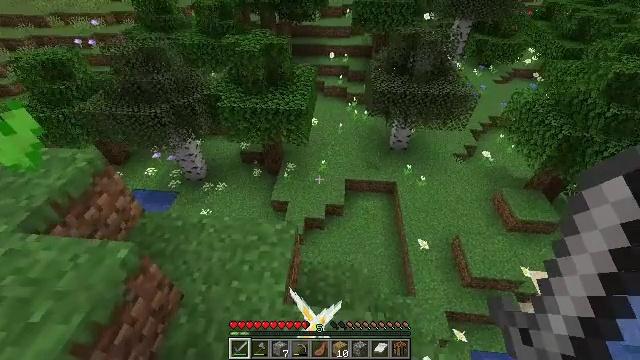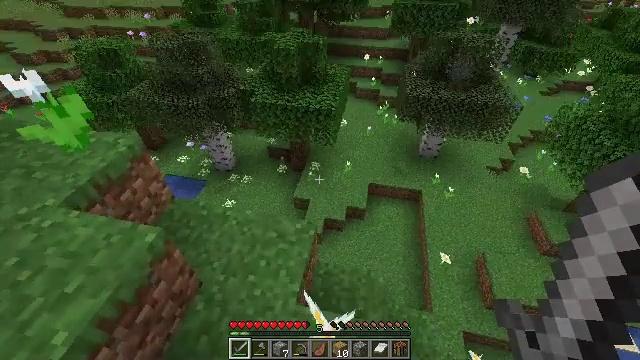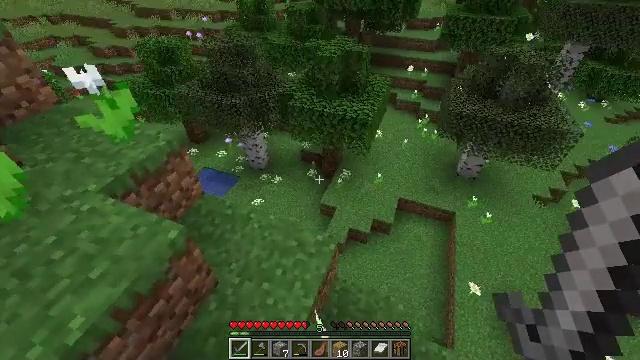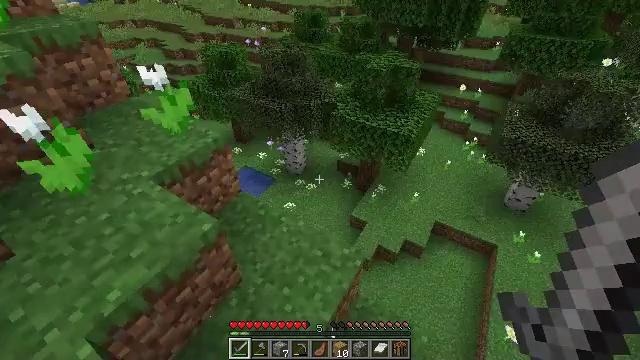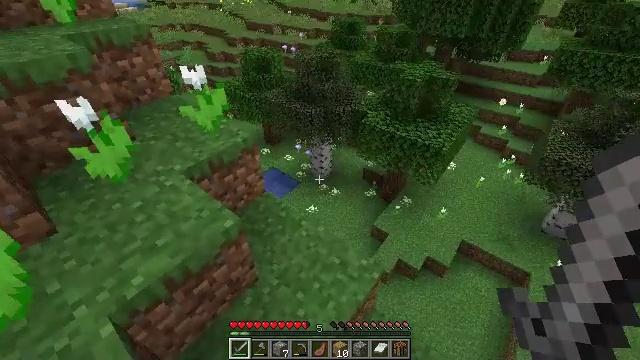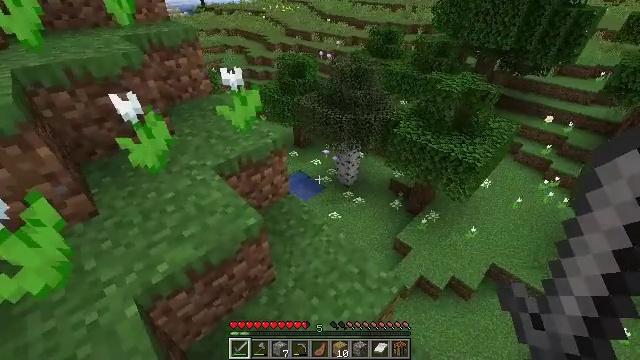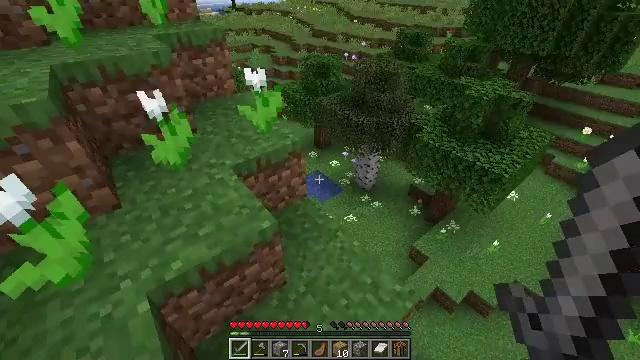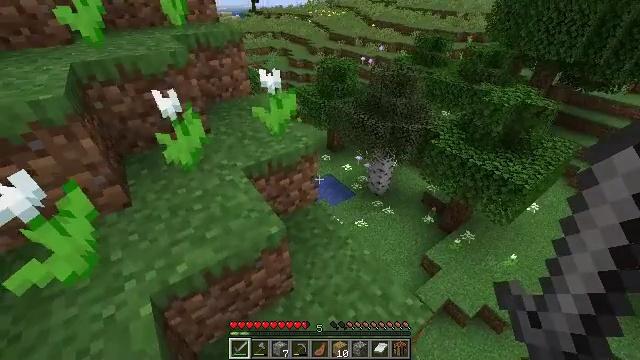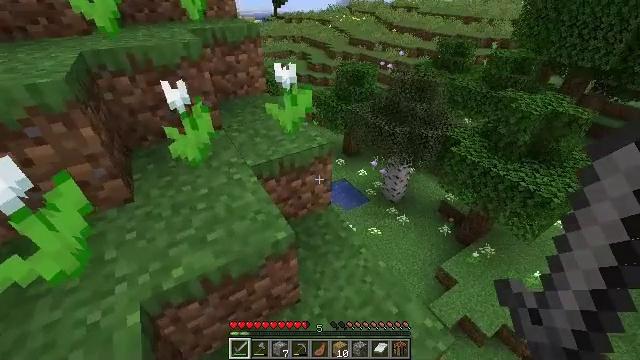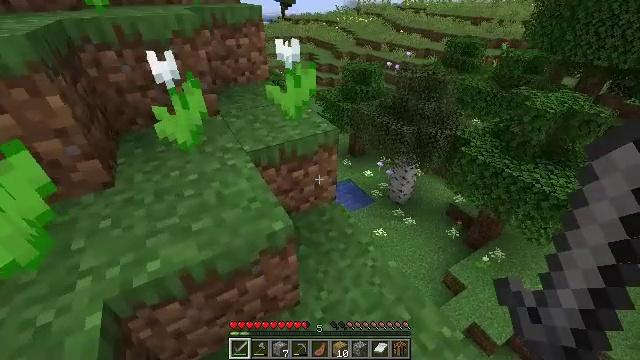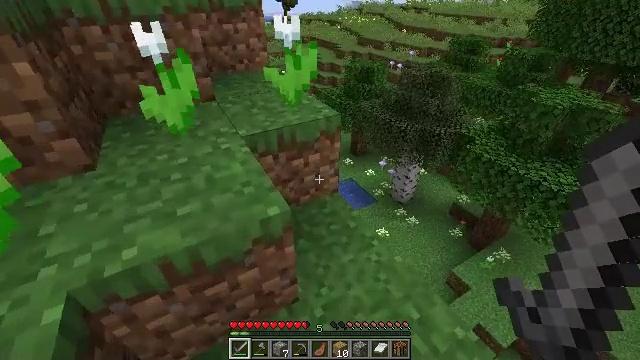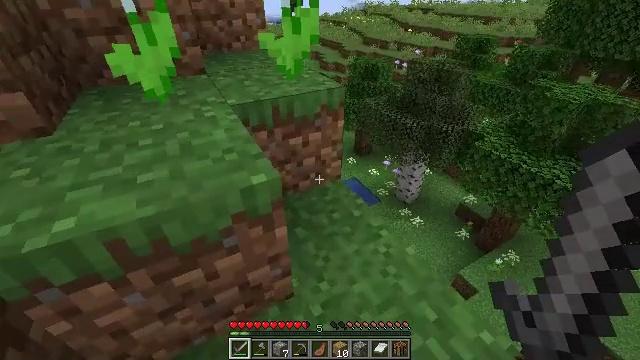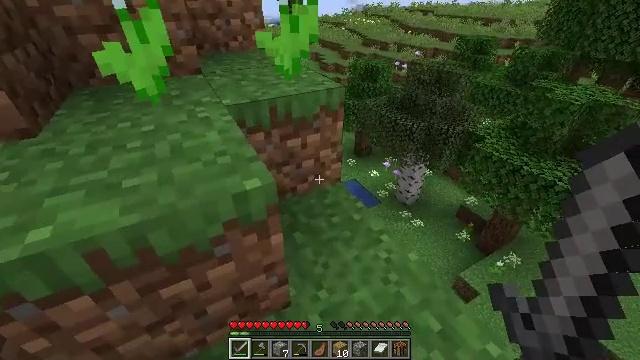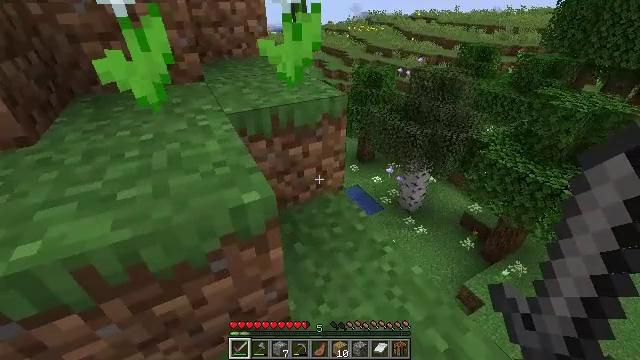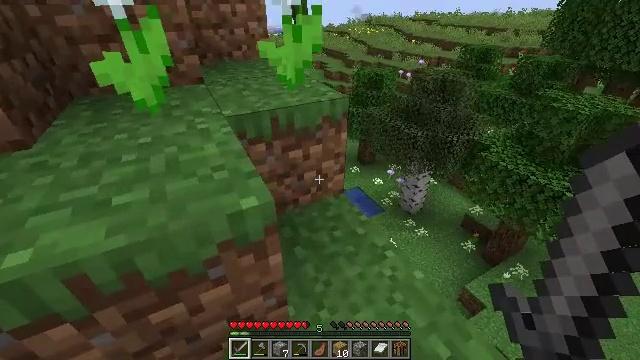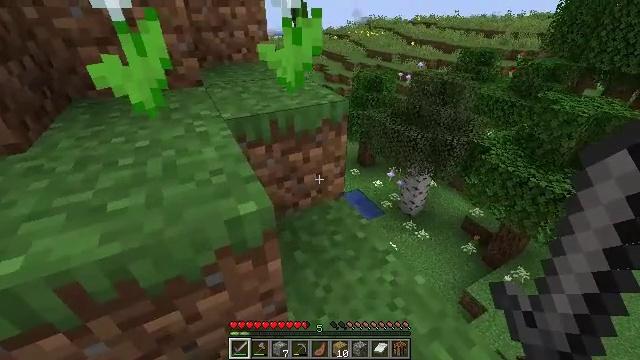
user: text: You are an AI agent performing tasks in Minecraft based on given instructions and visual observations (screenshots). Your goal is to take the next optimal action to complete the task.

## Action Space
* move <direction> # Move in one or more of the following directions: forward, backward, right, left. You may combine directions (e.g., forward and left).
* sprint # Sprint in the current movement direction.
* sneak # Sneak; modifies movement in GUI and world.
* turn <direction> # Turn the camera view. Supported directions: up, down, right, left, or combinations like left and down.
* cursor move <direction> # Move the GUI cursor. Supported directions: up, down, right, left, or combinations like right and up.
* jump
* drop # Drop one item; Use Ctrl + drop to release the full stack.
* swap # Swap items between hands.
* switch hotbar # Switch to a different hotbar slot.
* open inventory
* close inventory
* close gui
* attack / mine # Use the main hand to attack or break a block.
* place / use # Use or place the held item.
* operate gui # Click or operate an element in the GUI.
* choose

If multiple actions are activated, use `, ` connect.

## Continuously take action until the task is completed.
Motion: motion action
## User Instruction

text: Harvest the rose bush for its flowers.
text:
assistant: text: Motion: turn left
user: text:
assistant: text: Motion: turn left and up
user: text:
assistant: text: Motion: turn left and up
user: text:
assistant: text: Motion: turn left and up
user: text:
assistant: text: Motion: turn left and up
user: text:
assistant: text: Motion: move forward, turn left
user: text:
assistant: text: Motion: move forward, turn left
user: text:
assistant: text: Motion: move forward, turn left
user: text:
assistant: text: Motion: move forward, turn left
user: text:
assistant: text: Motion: no_op
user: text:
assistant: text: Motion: no_op
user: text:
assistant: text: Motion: no_op
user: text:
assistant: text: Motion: turn up
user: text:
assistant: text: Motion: no_op
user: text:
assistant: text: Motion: no_op
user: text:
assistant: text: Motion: turn right and up
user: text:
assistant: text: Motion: turn right
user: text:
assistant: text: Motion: turn right and down
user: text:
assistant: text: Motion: turn right and down
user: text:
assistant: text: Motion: move forward, turn right and down
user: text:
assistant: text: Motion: move forward, turn right
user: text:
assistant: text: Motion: move forward, turn right
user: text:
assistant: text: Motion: move forward, turn right
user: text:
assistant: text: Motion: turn right
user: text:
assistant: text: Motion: turn right
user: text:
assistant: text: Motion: turn right
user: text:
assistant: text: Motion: turn right
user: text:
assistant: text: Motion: turn right and down
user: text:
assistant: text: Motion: turn down
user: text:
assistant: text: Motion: turn down